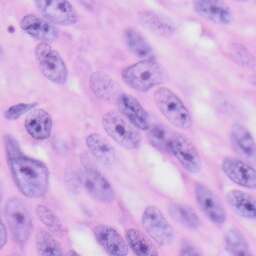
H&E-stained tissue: Skin